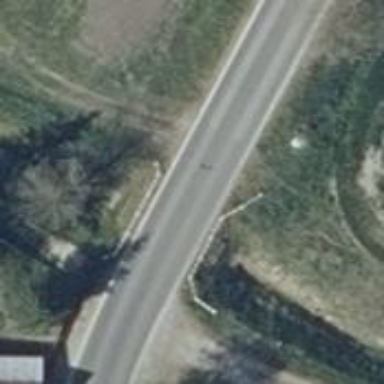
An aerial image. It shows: Secondary road on asphalt bridge.